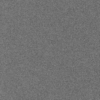
Label: dusty